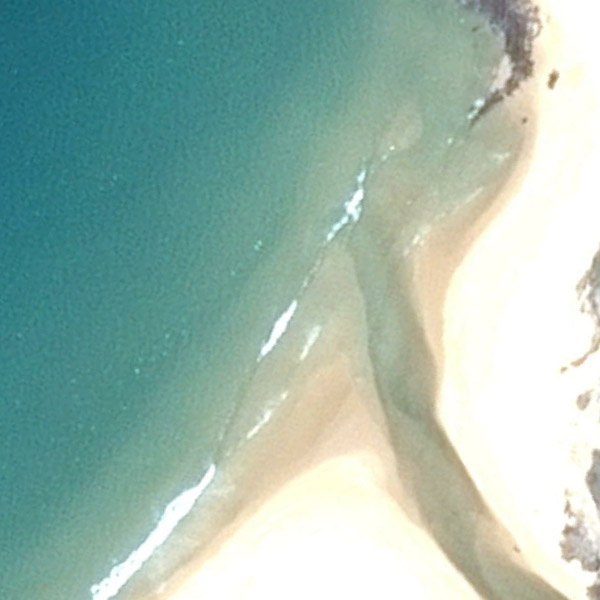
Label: Beach